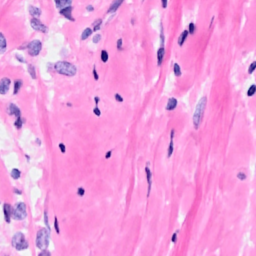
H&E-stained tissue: Breast